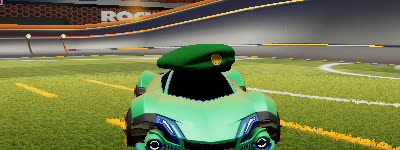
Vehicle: werewolf